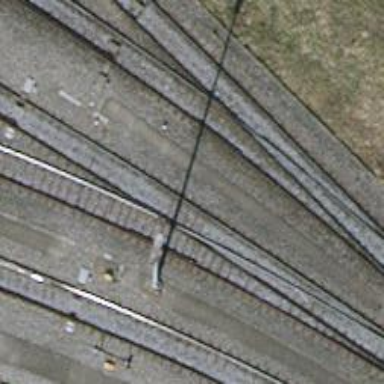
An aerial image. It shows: Railway yard with one track in service.